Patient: sex M, age 30
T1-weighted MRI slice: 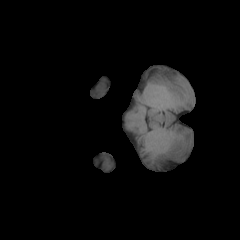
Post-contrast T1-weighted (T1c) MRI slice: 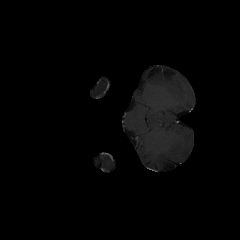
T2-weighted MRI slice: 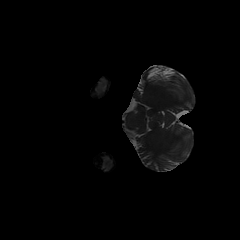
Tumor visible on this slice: no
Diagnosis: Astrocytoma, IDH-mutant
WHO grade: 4